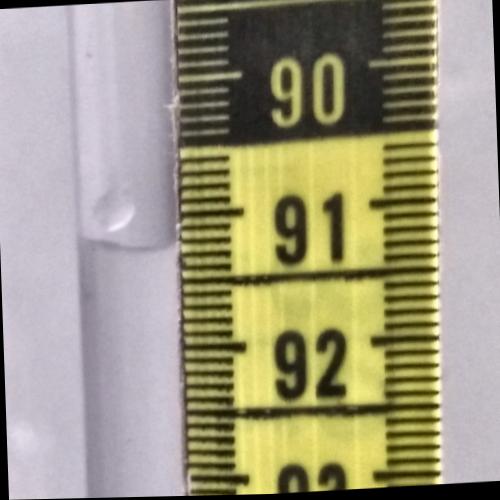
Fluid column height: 91.2 cm